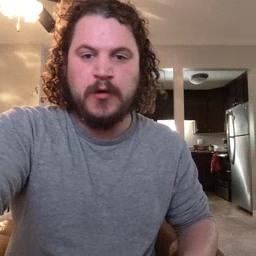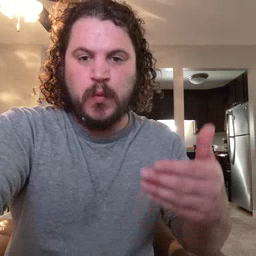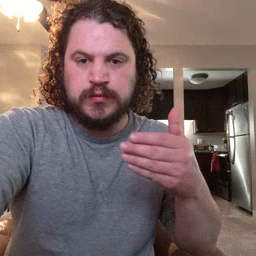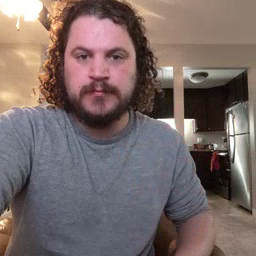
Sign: close